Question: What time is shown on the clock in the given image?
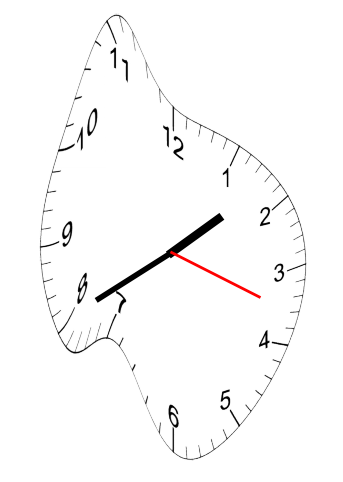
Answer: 01:40:18